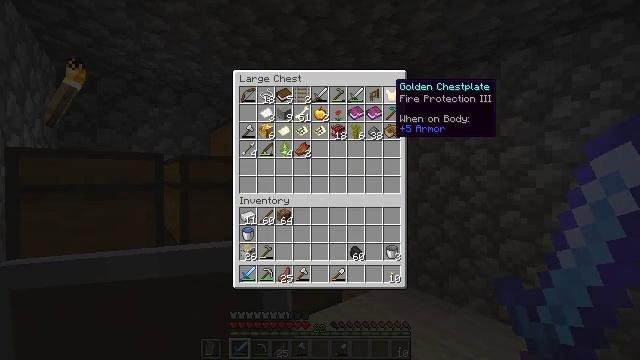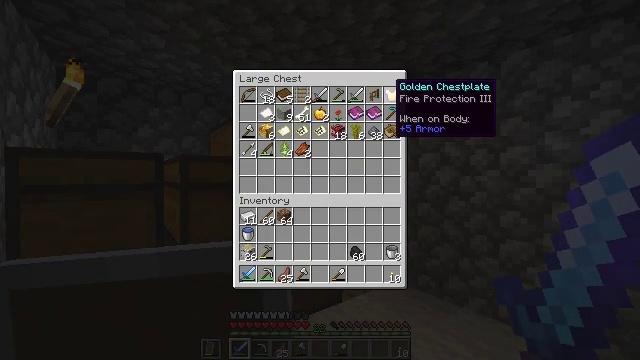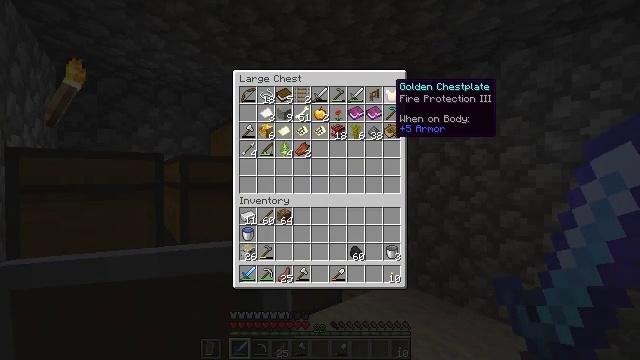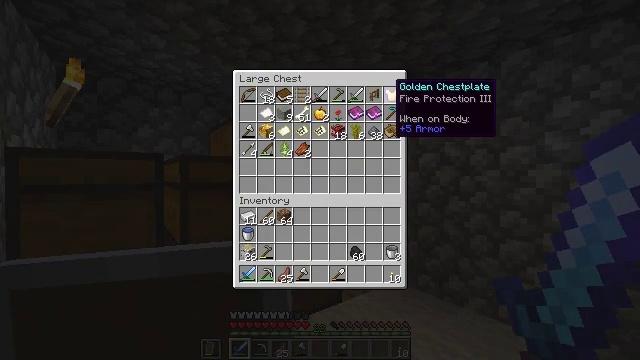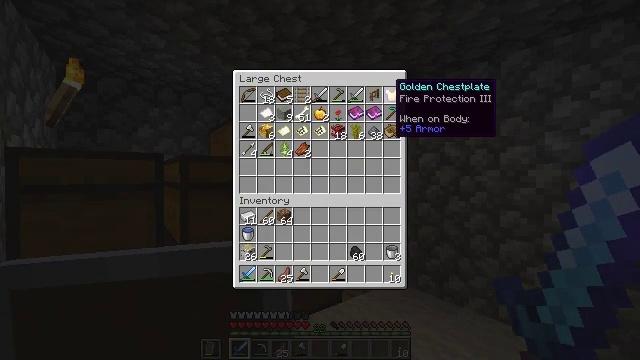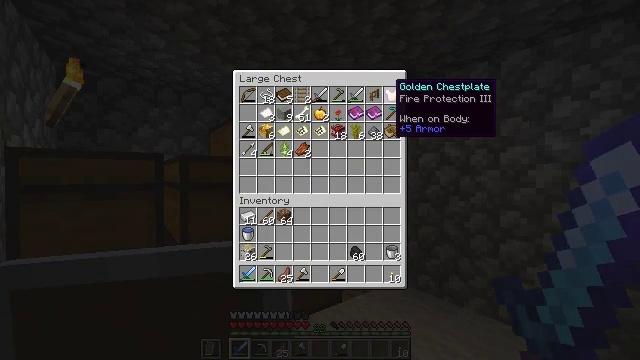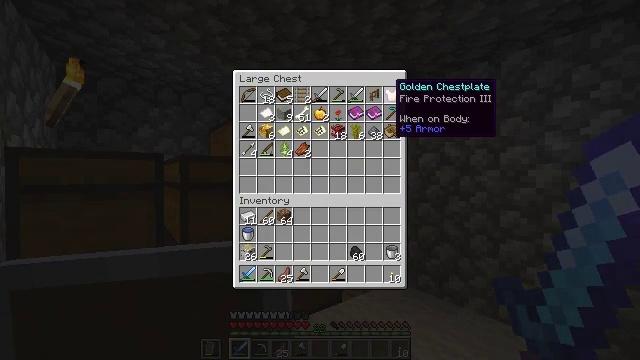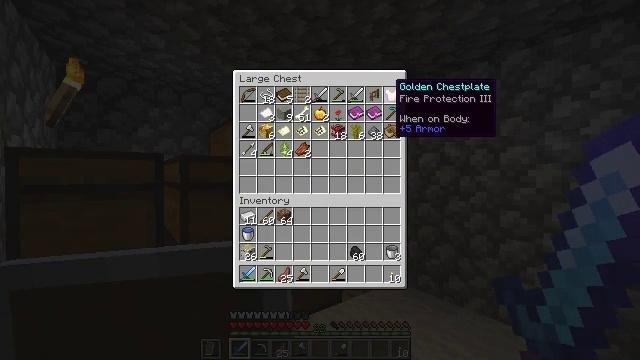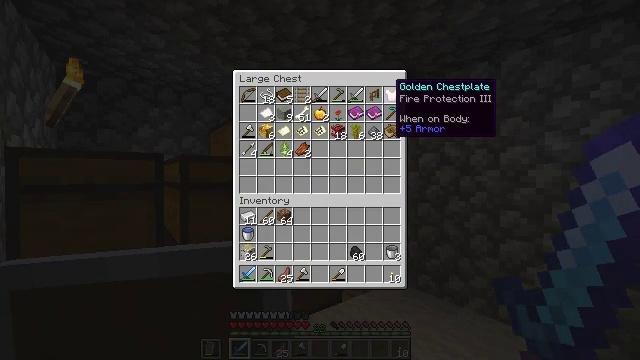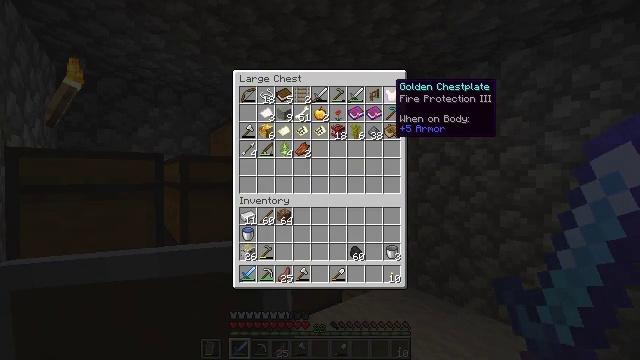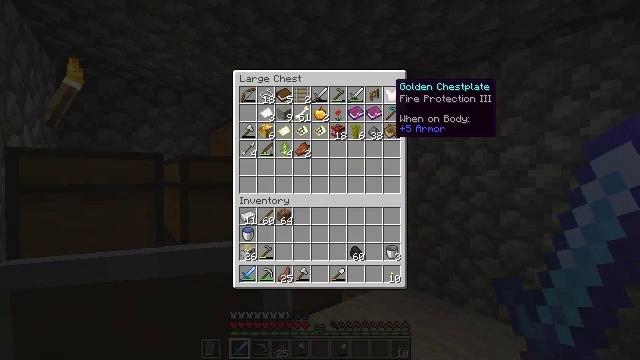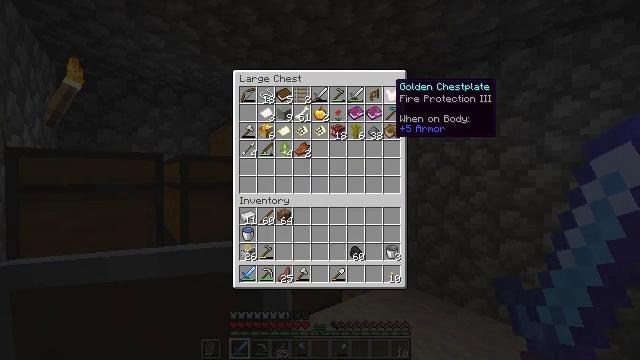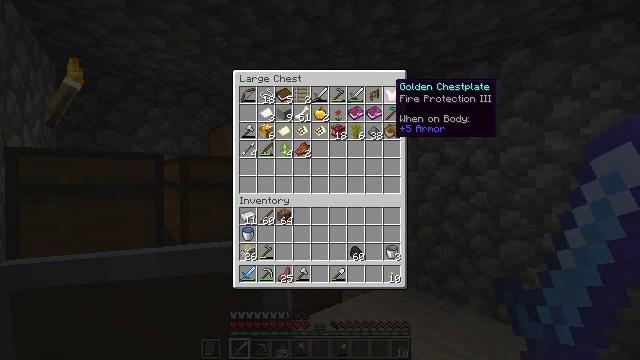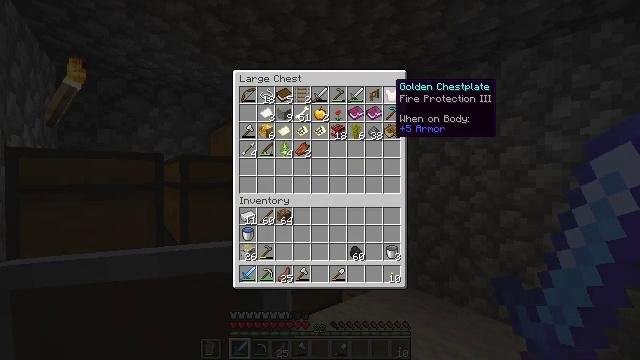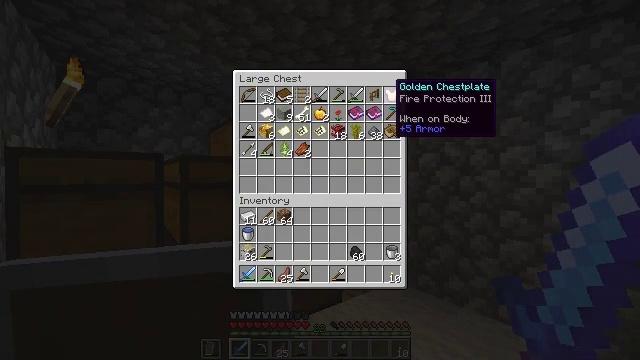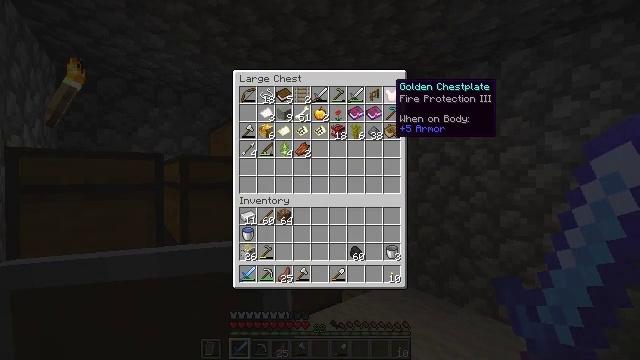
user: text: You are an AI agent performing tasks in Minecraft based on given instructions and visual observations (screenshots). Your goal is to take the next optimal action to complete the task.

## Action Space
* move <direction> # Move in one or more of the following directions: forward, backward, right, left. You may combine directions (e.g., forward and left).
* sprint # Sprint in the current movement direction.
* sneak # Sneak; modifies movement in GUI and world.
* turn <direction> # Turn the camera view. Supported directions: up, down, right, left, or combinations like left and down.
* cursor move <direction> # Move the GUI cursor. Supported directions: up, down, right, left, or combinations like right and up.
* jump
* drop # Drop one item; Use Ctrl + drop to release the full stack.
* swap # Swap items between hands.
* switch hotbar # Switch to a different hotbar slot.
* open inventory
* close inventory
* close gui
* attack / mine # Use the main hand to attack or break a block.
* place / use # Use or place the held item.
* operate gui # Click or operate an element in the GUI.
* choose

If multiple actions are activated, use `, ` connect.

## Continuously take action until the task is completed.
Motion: motion action
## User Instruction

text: Gather the nether wart block from a crimson forest.
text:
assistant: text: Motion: sneak
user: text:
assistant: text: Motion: sneak
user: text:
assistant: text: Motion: sneak
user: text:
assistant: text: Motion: sneak
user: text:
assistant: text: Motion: sneak
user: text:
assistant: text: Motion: sneak
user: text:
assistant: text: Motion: sneak
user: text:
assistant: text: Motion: sneak
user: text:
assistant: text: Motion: sneak
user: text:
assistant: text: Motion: sneak
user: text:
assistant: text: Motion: sneak
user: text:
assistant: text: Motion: no_op
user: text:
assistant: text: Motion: no_op
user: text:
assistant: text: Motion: no_op
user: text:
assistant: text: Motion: no_op
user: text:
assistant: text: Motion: no_op
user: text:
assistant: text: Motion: no_op
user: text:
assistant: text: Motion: sneak
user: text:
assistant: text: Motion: sneak
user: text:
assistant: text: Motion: sneak
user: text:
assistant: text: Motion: sneak
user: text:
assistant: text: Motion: sneak
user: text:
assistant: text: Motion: sneak
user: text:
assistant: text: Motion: no_op
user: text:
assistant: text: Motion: no_op
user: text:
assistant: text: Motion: no_op
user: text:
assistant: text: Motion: no_op
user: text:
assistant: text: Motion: no_op
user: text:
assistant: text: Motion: no_op
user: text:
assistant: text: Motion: no_op